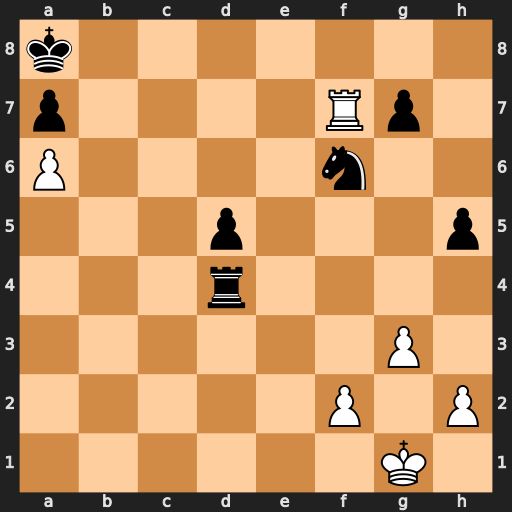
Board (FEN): k7/p4Rp1/P4n2/3p3p/3r4/6P1/5P1P/6K1
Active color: w
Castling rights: -
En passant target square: -
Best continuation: Rf8+ Ne8 Rxe8#